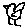
Label: bird